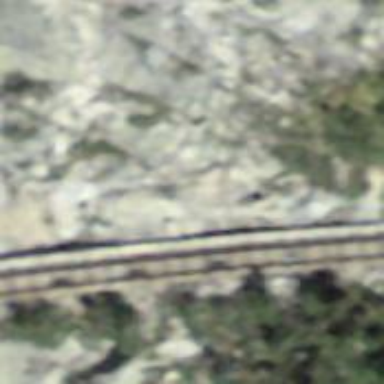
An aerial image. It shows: Funicular railway.